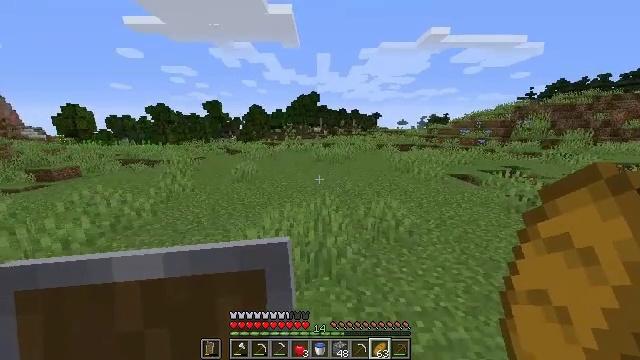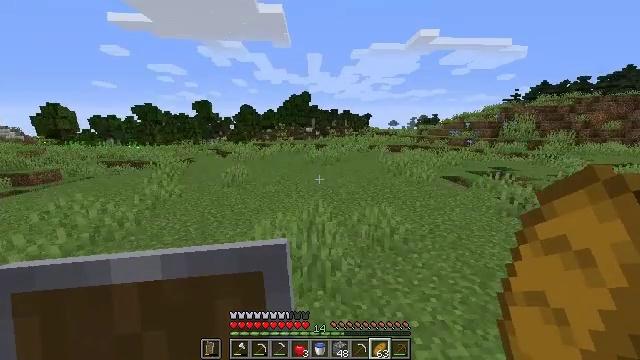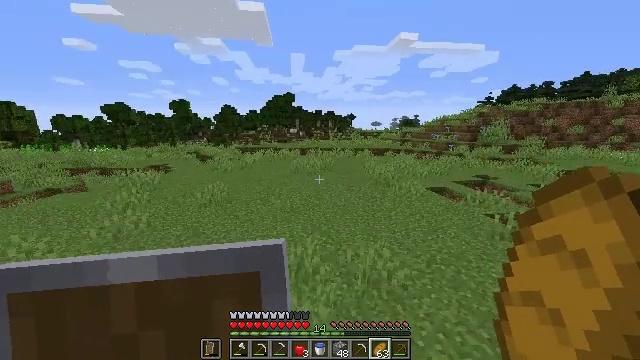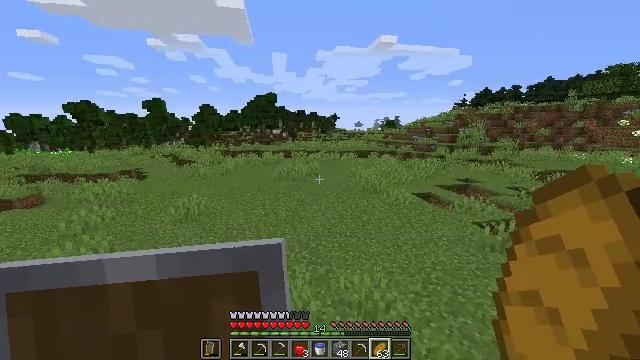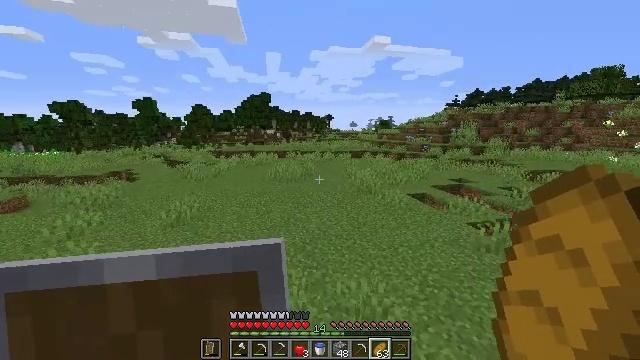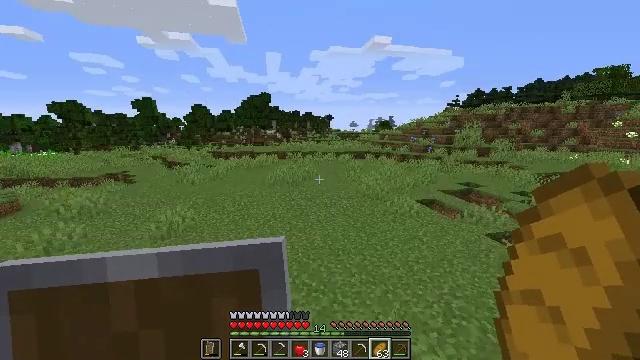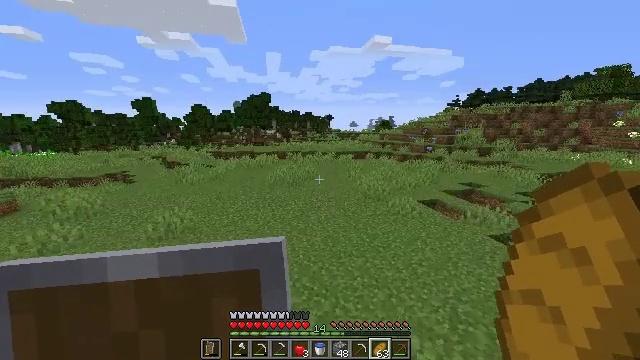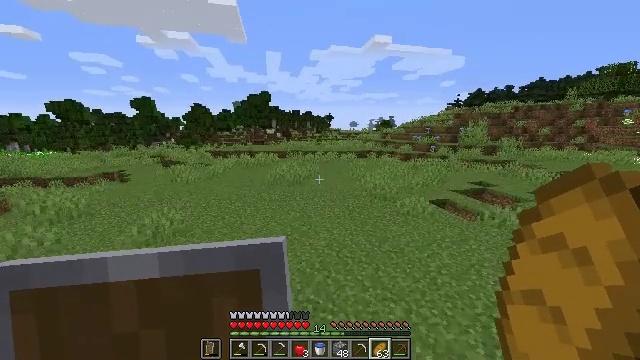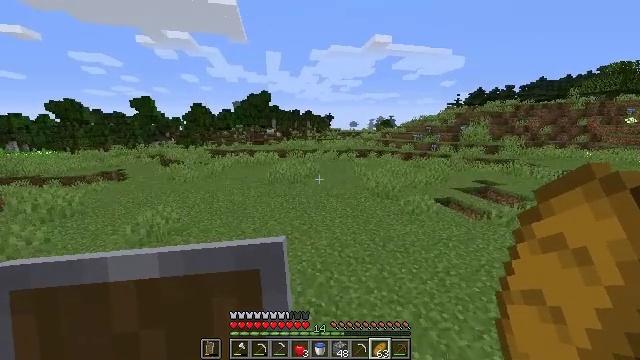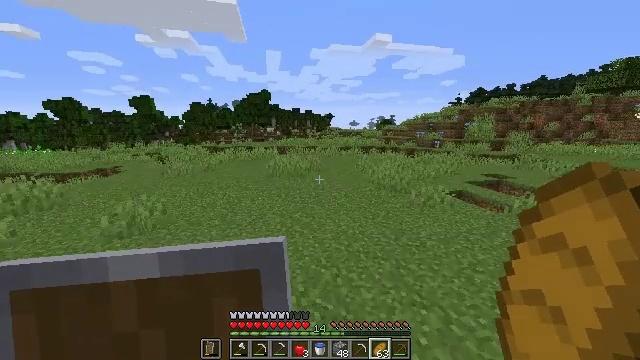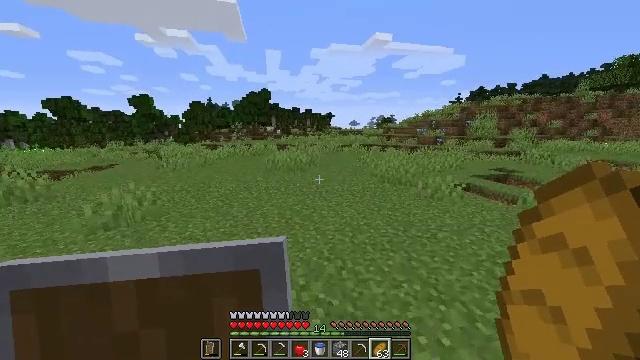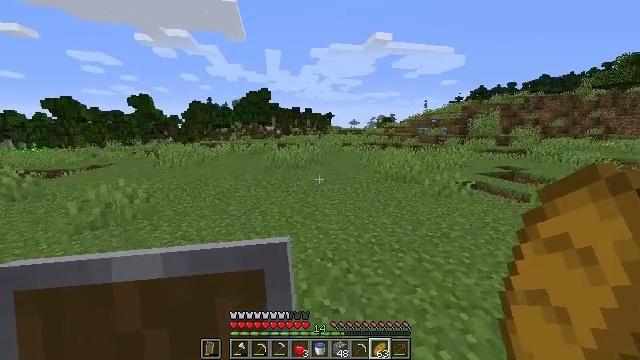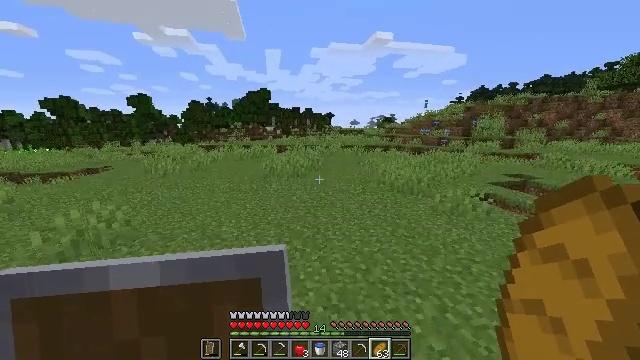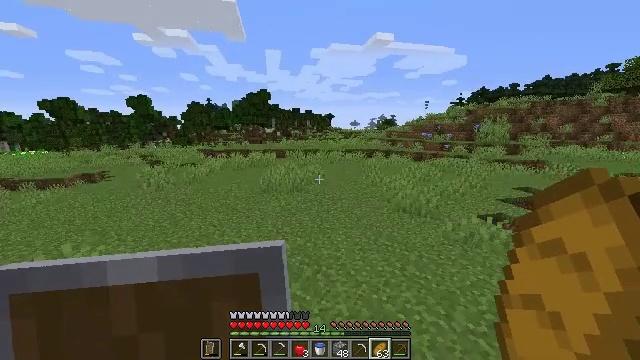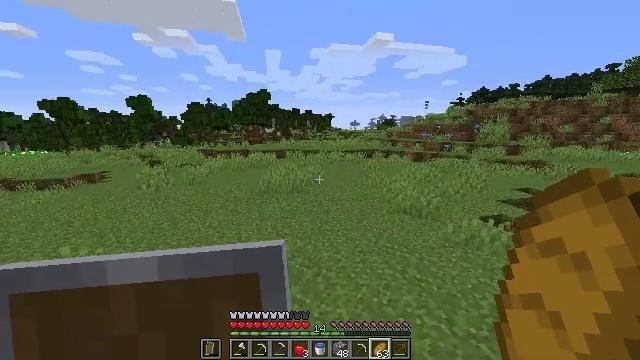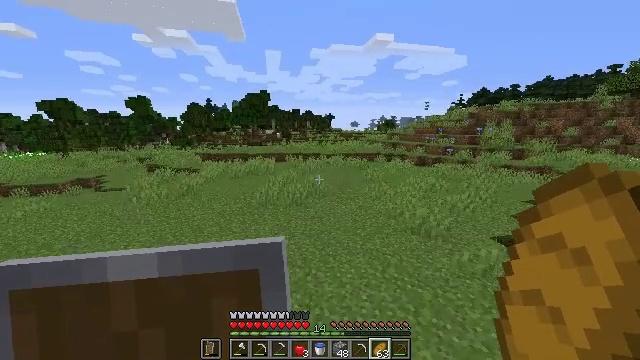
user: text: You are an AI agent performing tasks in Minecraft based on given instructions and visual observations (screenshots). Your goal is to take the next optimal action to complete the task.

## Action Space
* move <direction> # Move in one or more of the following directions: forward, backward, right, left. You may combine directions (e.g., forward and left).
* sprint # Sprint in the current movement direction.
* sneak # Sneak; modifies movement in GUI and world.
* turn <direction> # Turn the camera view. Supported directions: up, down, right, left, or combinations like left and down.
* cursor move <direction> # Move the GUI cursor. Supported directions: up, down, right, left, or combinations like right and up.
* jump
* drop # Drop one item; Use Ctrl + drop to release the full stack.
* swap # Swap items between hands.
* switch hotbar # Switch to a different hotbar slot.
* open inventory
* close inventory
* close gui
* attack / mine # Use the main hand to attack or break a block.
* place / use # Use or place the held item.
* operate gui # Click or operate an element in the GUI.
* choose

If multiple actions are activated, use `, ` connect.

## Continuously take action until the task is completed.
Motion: motion action
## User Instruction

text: Break the hay block to collect it.
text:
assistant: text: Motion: move forward, sprint, turn right, jump
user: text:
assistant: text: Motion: move forward, sprint, turn right, jump
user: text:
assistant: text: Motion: move forward, sprint, turn right, jump
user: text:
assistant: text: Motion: move forward, sprint, turn right, jump
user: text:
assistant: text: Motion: move forward, sprint, jump
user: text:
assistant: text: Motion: move forward, sprint, jump
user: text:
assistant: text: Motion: move forward, sprint, jump
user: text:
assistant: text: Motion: move forward, sprint, jump
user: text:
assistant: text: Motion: move forward, sprint, jump
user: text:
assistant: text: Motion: move forward, sprint, jump
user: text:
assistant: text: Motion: move forward, sprint, jump
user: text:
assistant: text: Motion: move forward, sprint, jump
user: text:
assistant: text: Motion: move forward, sprint, jump
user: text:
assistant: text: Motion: move forward, sprint, jump
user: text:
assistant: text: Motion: move forward, sprint, jump
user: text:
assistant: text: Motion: move forward, sprint, jump
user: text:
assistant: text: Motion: move forward, sprint, jump
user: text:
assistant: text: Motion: move forward, sprint, jump
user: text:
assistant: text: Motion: move forward, sprint, turn left, jump
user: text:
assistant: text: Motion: move forward, sprint, turn left, jump
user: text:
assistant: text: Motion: move forward, sprint, turn left, jump
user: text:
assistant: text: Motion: move forward, sprint, turn left and down, jump
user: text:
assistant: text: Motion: move forward, sprint, turn left, jump
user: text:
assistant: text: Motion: move forward, sprint, jump
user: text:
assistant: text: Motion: move forward, sprint, jump
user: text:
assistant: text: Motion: sprint, jump
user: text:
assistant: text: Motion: sprint, jump
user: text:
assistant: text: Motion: move forward, sprint, jump
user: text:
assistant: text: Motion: move forward, sprint, jump
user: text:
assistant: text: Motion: move forward, sprint, jump